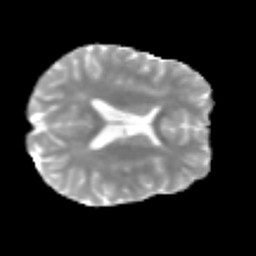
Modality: MD
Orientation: axial
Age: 26
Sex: male
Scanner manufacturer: siemens
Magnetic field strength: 3 T
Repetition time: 2.3 s
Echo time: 0.085 s